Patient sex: M
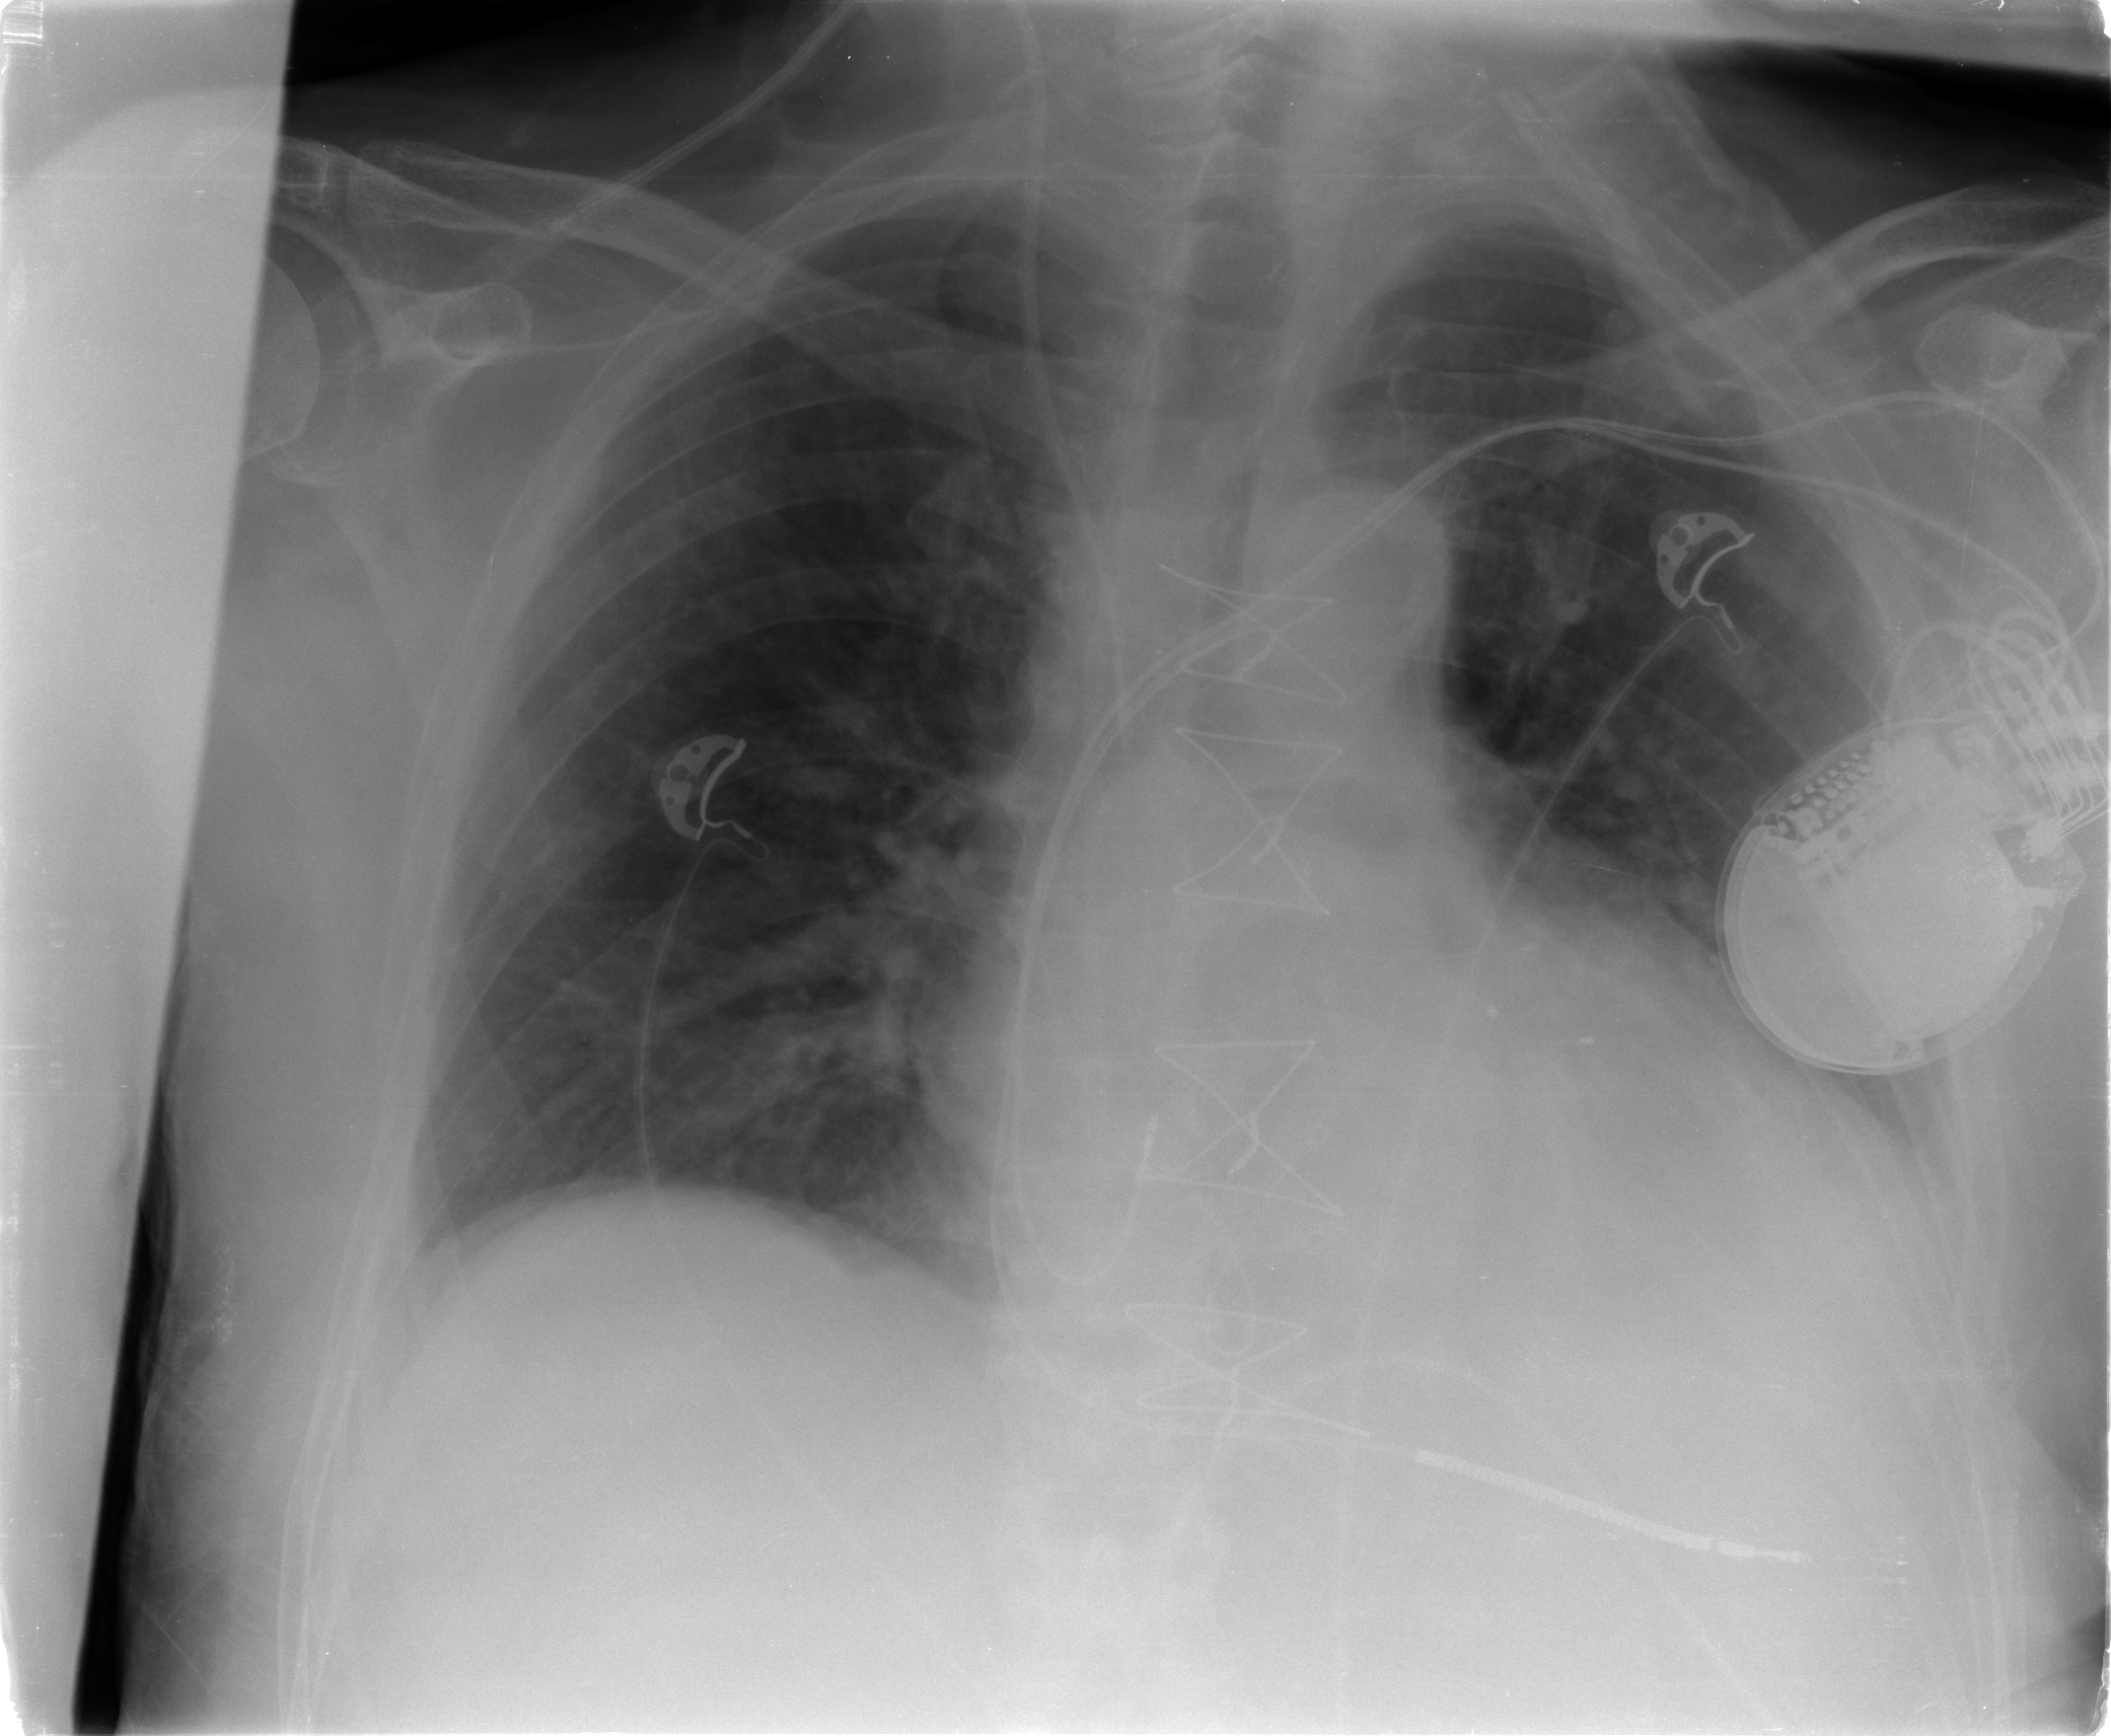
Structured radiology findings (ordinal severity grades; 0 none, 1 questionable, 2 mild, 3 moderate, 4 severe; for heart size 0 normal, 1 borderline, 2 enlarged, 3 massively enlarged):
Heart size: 2
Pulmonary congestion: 2
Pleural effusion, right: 1
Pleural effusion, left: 2
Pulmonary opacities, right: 1
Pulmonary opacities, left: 0
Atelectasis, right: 0
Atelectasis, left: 2